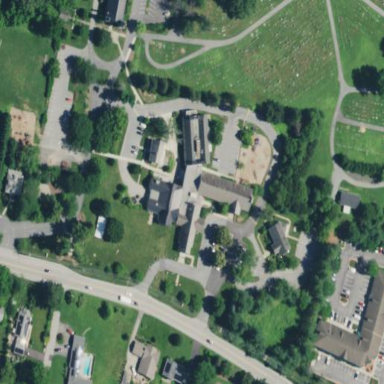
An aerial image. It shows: School building.